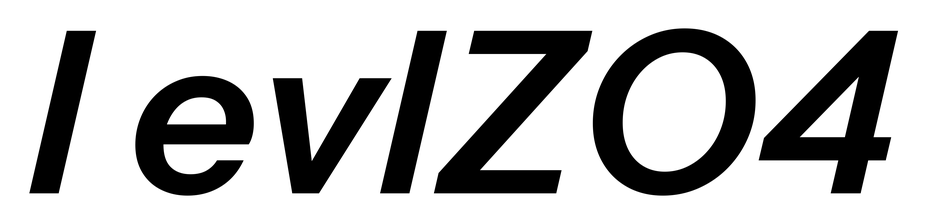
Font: InstrumentSans-Italic_SemiBold_Italic